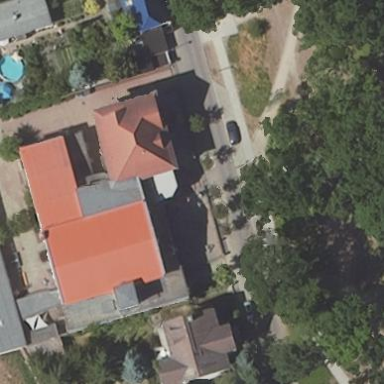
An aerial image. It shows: School.